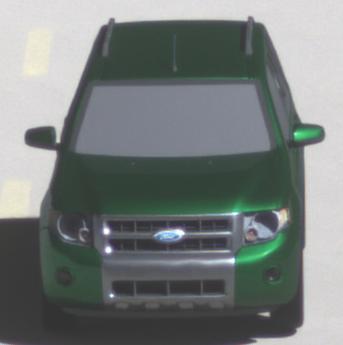
Make: Ford
Model: Escape Hybrid
Detailed model: -
Model produced from: 2004
Model produced until: 2012
Doors: 5
Color: green
Road condition: dry road
Daytime: midday
Contrast: high contrast